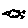
Label: bird